Field crop: maize
Growth stage: 2
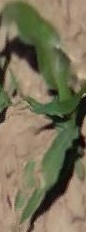
Species: maize